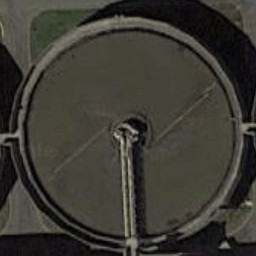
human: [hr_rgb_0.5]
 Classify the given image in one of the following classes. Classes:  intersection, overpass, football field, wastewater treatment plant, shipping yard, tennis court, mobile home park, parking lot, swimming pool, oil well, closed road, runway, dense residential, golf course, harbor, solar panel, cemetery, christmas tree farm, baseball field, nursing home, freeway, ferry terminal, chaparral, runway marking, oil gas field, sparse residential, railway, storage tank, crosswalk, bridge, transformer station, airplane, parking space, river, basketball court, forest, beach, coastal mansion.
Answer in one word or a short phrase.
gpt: wastewater treatment plant